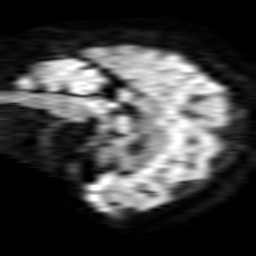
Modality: TRACE
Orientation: sagittal
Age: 41
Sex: female
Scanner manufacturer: philips
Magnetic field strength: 1.5 T
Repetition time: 4.813 s
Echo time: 0.07764 s